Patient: sex M, age 17
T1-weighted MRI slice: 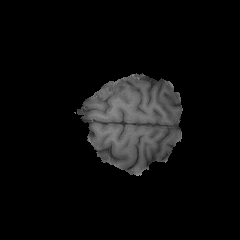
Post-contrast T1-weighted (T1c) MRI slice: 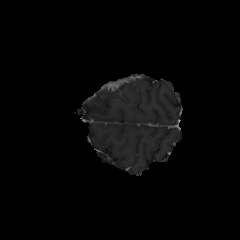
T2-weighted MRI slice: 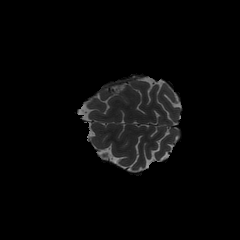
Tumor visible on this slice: yes
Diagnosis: Astrocytoma, IDH-mutant
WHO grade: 4